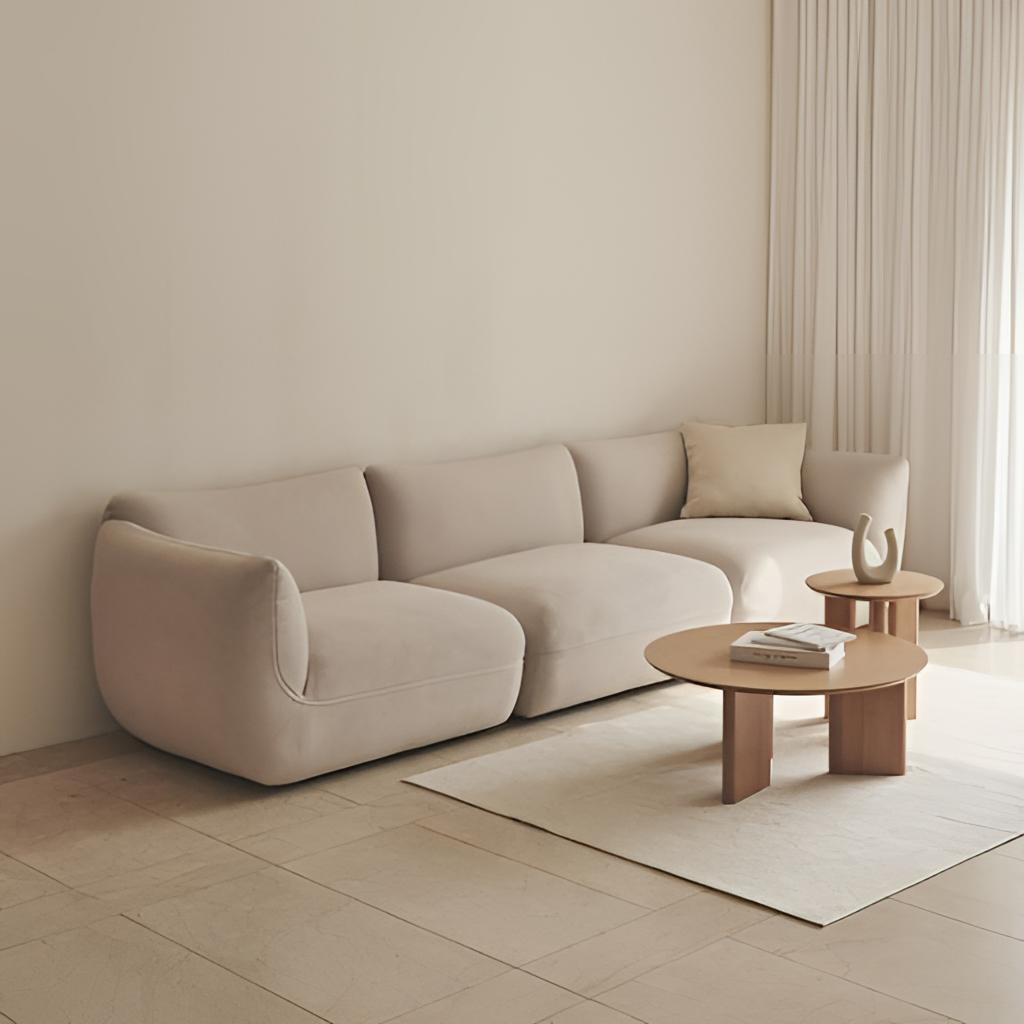
beige fabric sofa, living room, beige paint wallpaper, with solid pattern, minimalist, beige tile flooring, with large square pattern